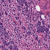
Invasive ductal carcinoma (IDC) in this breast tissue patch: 1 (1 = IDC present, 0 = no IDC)